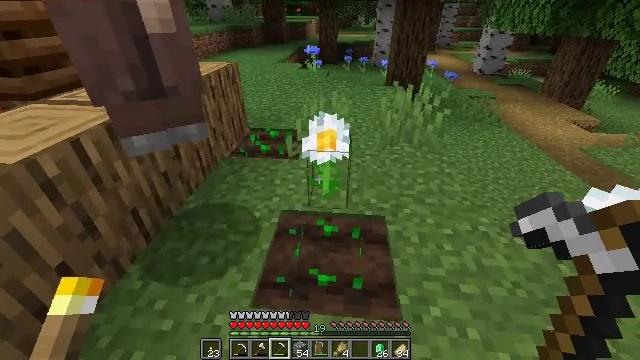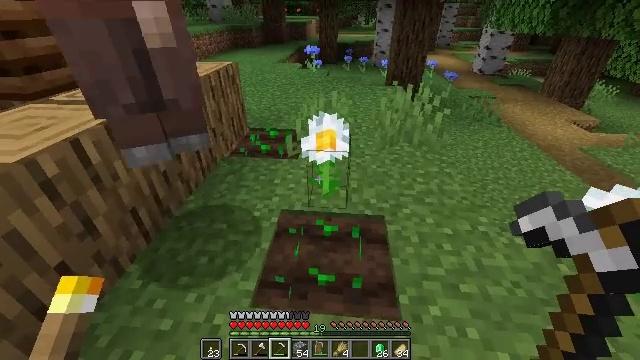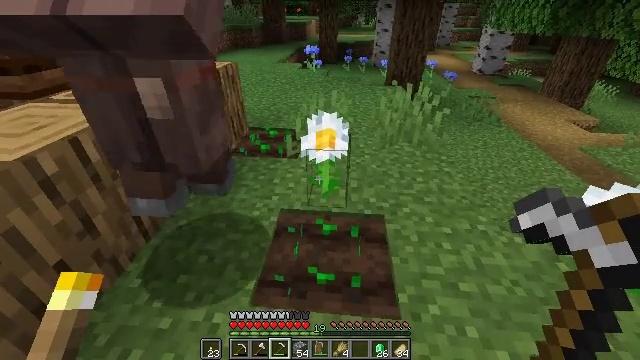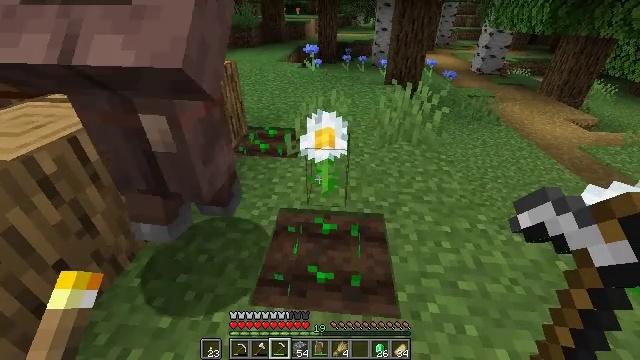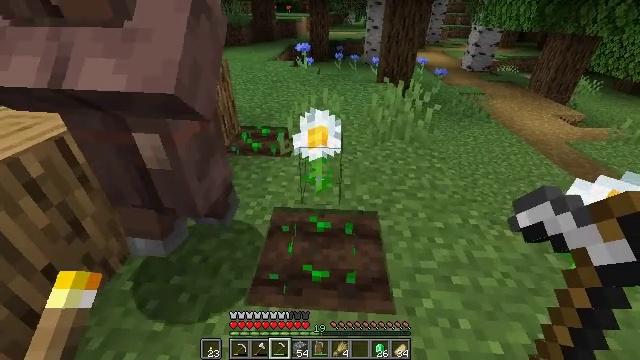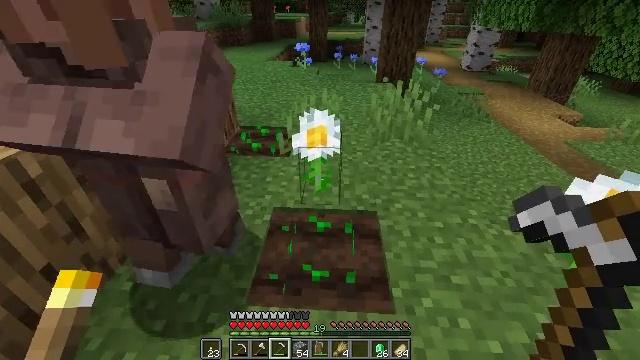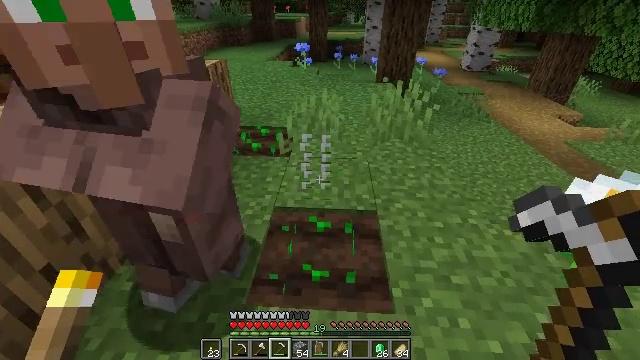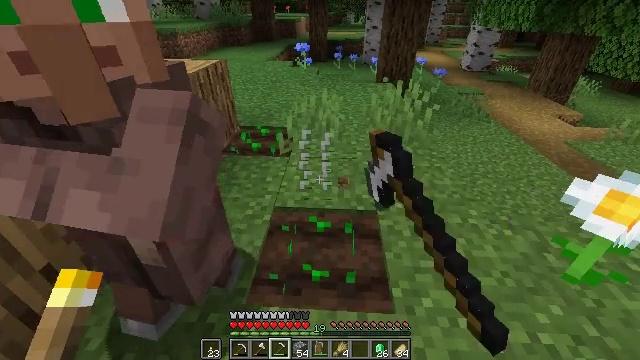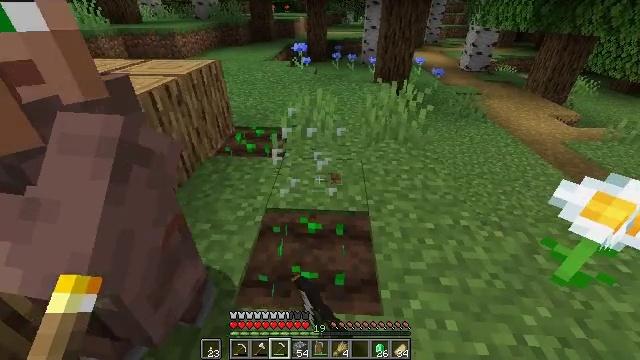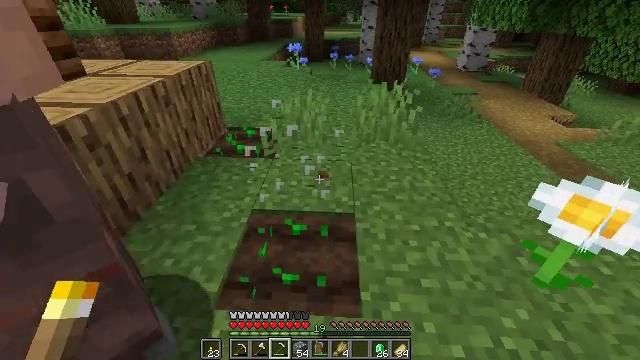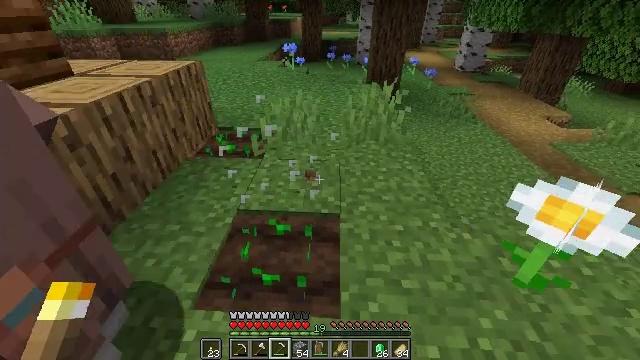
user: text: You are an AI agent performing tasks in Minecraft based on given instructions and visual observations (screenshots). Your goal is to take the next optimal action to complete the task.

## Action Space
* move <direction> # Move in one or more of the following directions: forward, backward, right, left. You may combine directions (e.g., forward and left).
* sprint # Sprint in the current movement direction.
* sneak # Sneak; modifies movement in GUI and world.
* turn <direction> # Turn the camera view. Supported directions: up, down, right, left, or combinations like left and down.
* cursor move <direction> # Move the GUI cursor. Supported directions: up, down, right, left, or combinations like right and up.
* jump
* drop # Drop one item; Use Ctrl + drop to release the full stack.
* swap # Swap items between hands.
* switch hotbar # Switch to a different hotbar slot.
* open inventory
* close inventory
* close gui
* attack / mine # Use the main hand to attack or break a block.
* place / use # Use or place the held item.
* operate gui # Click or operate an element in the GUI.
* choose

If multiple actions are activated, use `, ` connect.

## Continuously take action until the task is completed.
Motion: motion action
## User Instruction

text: Pick up the oxeye daisy.
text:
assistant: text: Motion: no_op
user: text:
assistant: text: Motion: no_op
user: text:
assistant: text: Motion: no_op
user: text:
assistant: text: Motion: turn right
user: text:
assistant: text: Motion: no_op
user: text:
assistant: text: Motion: attack / mine
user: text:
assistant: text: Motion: attack / mine
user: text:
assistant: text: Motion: move right
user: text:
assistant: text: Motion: move right
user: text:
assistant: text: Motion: move right
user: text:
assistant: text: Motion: no_op